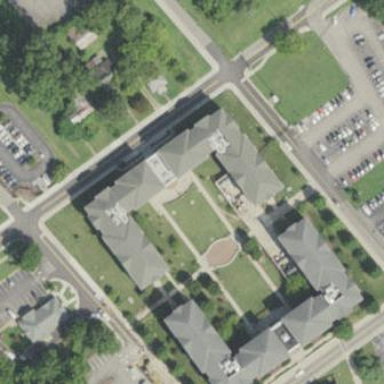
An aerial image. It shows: University building.